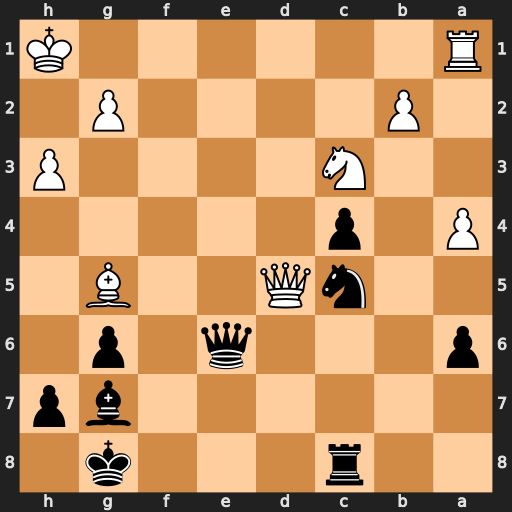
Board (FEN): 2r3k1/6bp/p3q1p1/2nQ2B1/P1p5/2N4P/1P4P1/R6K
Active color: b
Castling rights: -
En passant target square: -
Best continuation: Bxc3 Qxe6+ Nxe6 bxc3 Nxg5